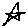
Label: star